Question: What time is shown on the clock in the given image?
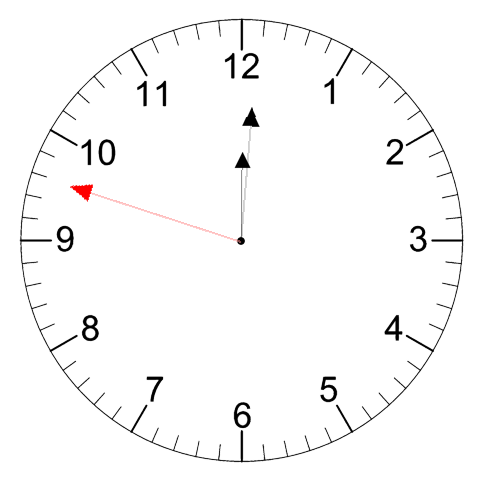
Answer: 12:00:48